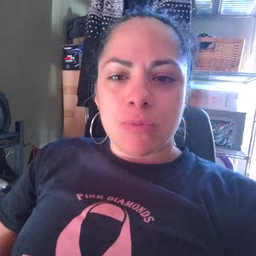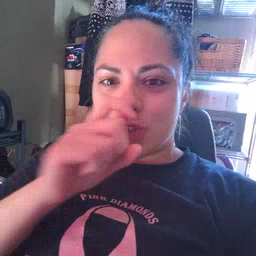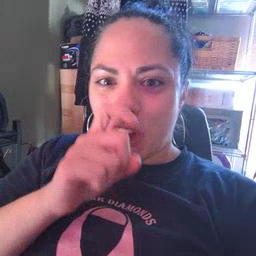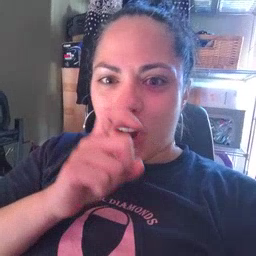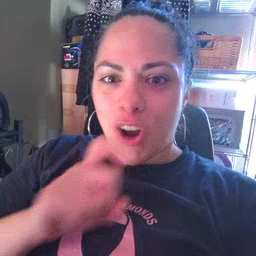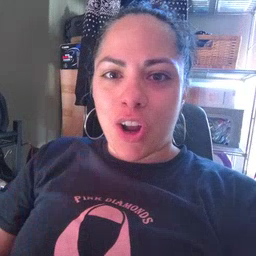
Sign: doll